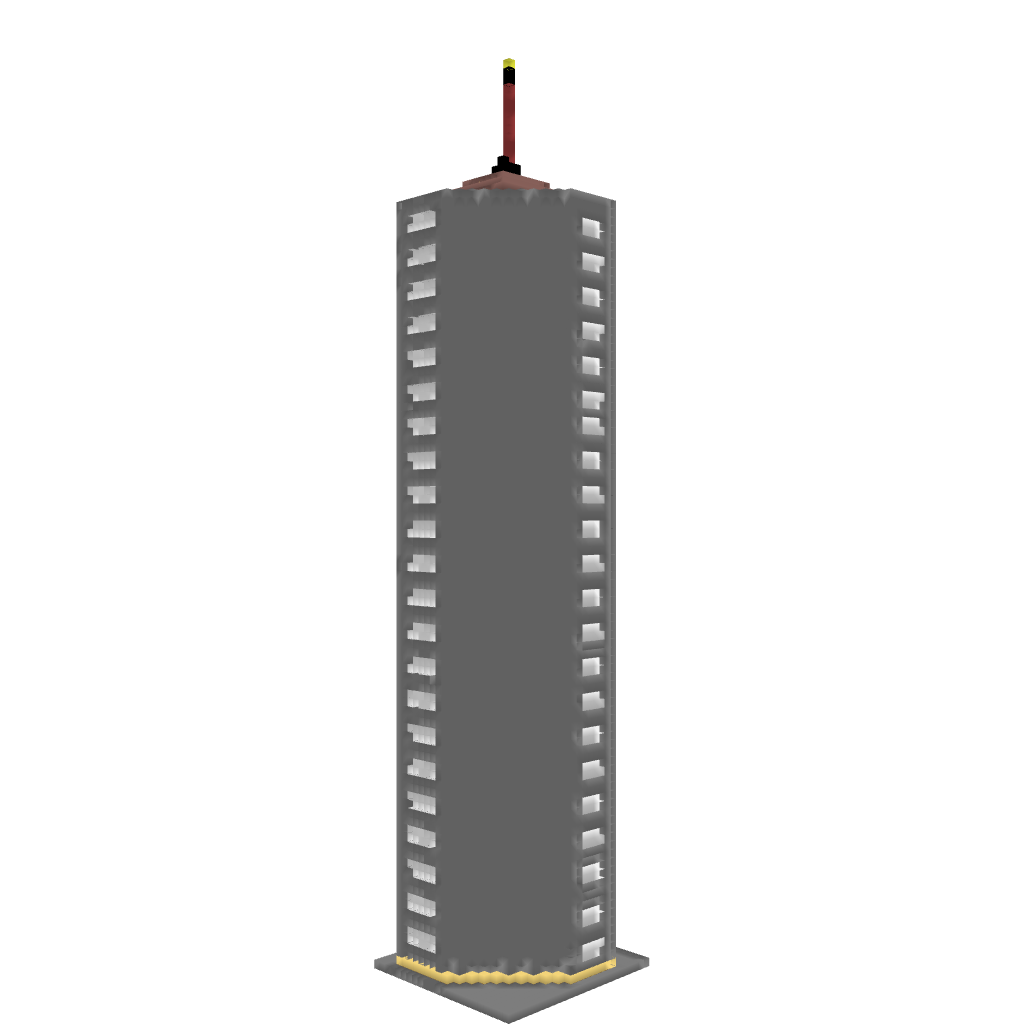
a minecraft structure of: Kuanu Tower bad low quality